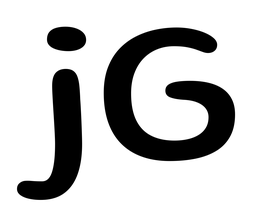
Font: Gluten_Regular